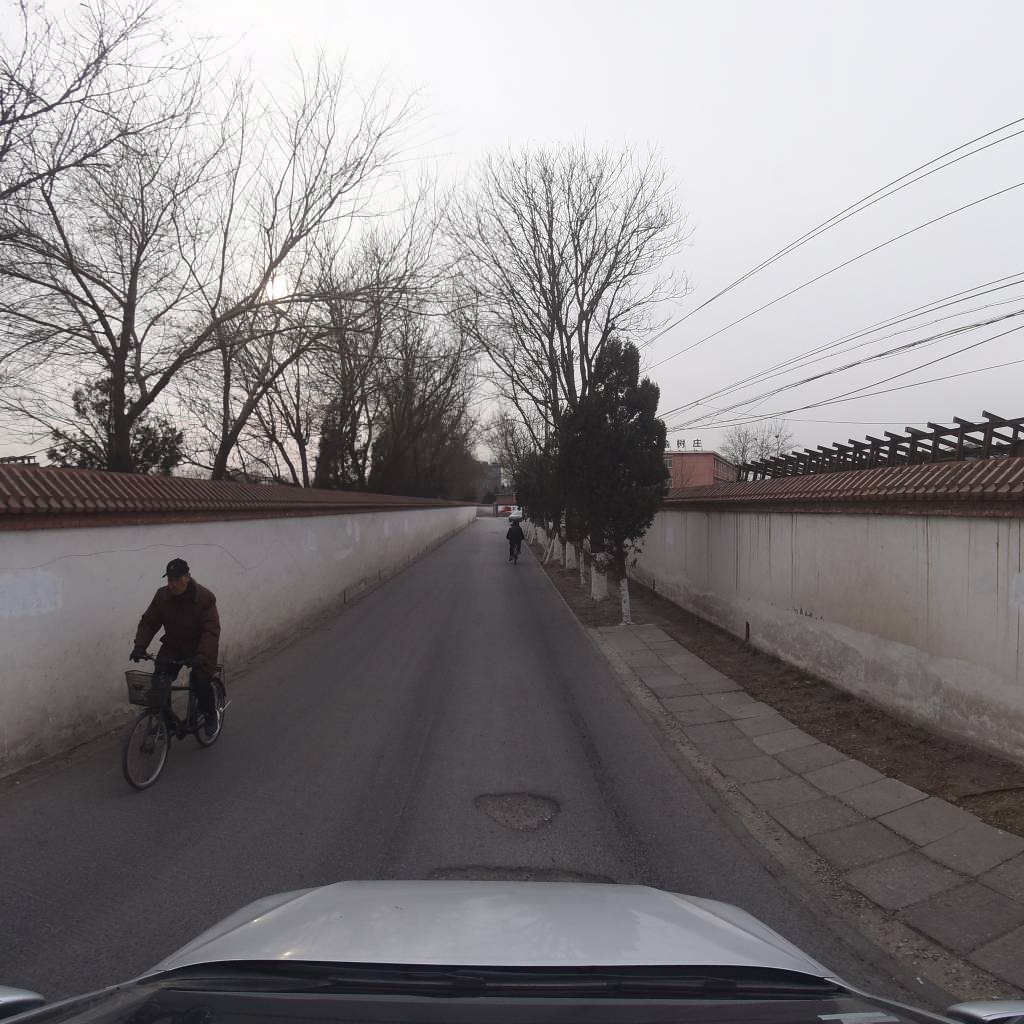
Region: Fengtai
Road damage annotations: pothole, pothole